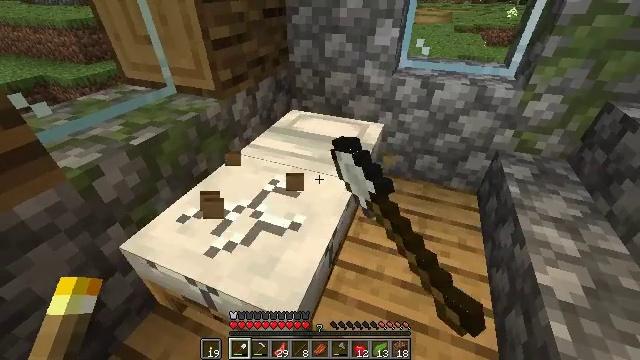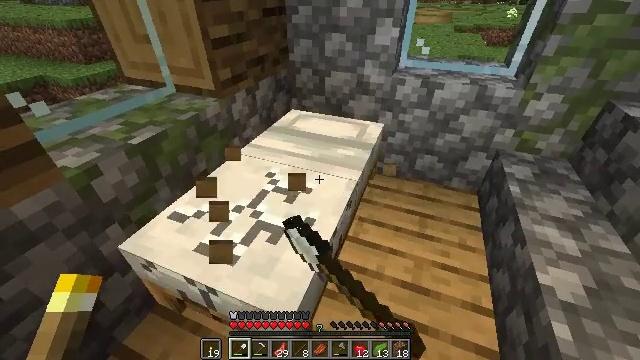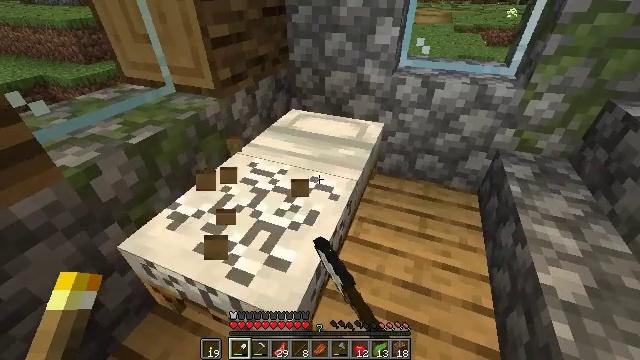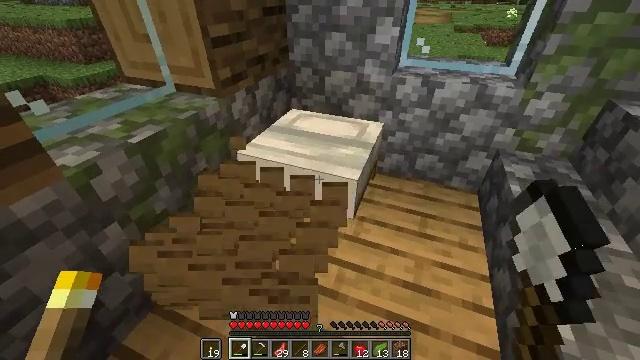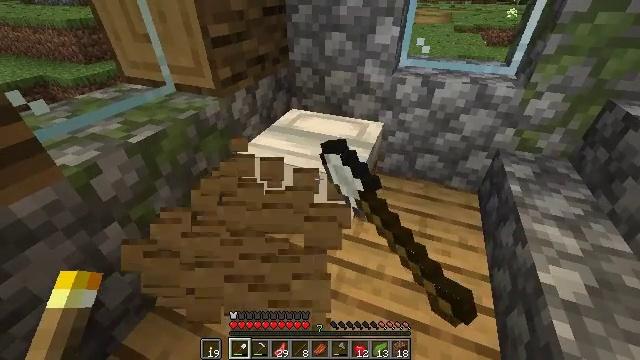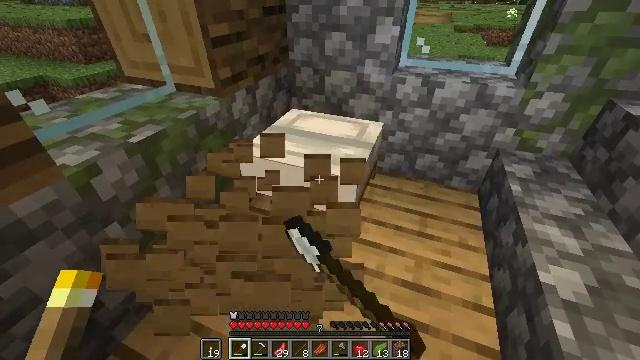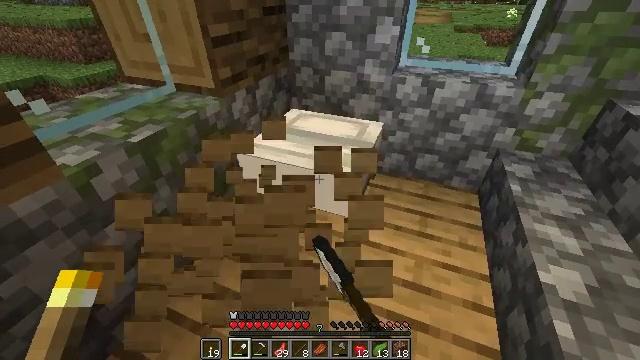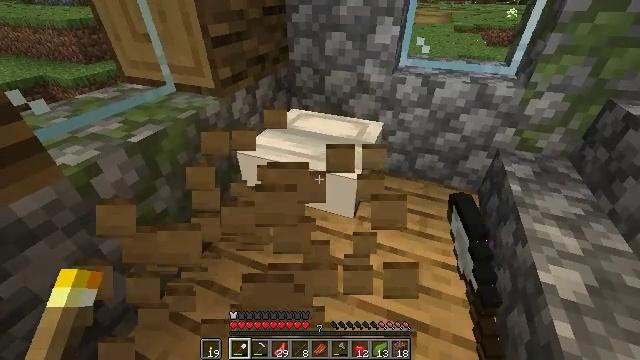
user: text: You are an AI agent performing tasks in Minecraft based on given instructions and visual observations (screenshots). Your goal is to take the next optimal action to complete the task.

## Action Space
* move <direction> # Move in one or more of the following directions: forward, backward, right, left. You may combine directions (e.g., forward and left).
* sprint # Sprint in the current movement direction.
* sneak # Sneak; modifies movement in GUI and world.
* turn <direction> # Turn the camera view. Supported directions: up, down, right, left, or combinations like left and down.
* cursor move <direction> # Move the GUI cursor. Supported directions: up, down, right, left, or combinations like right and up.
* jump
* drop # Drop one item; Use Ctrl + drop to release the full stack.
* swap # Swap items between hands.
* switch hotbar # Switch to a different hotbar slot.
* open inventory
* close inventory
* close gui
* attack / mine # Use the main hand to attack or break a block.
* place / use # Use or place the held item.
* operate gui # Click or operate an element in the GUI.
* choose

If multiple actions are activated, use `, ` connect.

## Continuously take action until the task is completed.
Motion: motion action
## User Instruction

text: Mine the white bed.
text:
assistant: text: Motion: attack / mine
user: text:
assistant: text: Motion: attack / mine
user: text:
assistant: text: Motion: attack / mine
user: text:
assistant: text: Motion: attack / mine
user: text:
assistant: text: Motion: attack / mine
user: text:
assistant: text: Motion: attack / mine
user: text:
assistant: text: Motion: attack / mine
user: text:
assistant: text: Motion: attack / mine